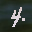
Label: 4